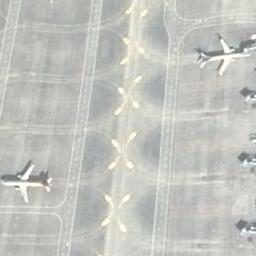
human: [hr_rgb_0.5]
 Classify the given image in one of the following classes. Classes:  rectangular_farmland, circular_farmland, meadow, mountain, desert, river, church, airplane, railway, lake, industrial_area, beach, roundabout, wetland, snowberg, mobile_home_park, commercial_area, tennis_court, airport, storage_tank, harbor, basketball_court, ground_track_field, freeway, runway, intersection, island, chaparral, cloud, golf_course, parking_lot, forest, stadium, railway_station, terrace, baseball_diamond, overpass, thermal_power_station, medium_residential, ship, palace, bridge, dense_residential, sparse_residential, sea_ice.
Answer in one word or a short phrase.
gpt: airplane